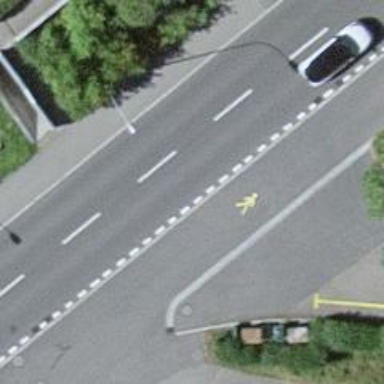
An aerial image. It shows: Unmarked crossing on the road.